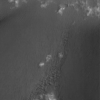
Label: not_dusty